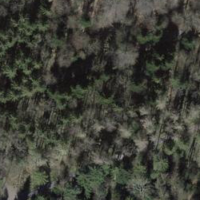
EUNIS habitat code: 44
Species observed at this site:
Lonicera periclymenum